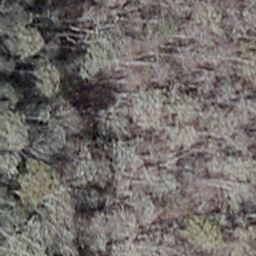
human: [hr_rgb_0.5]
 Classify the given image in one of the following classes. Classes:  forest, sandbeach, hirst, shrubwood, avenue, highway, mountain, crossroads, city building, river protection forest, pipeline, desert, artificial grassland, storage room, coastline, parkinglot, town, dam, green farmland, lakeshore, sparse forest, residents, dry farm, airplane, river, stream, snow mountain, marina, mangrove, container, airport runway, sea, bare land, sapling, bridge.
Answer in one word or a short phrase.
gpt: shrubwood